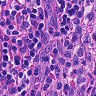
Metastatic tissue present: no